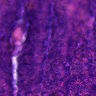
Metastatic tissue present: no